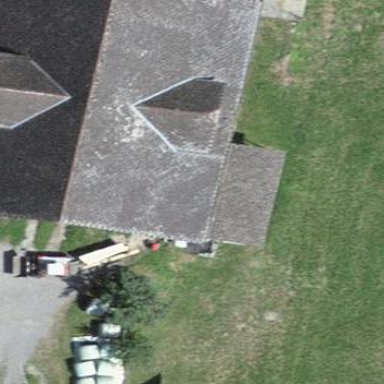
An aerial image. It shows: Gabled roof on farm auxiliary building.